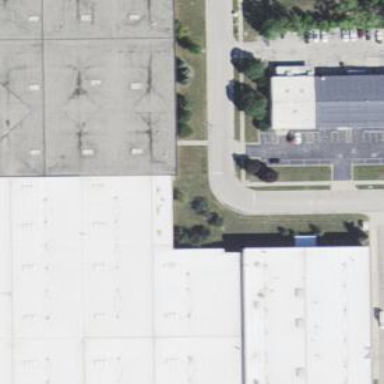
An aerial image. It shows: Industrial building serving as post depot.